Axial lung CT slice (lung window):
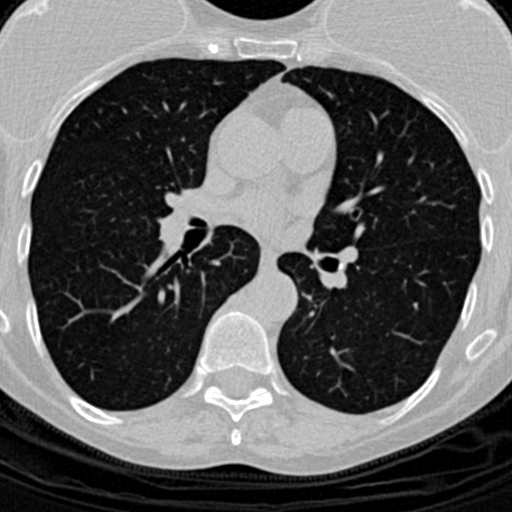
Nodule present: no